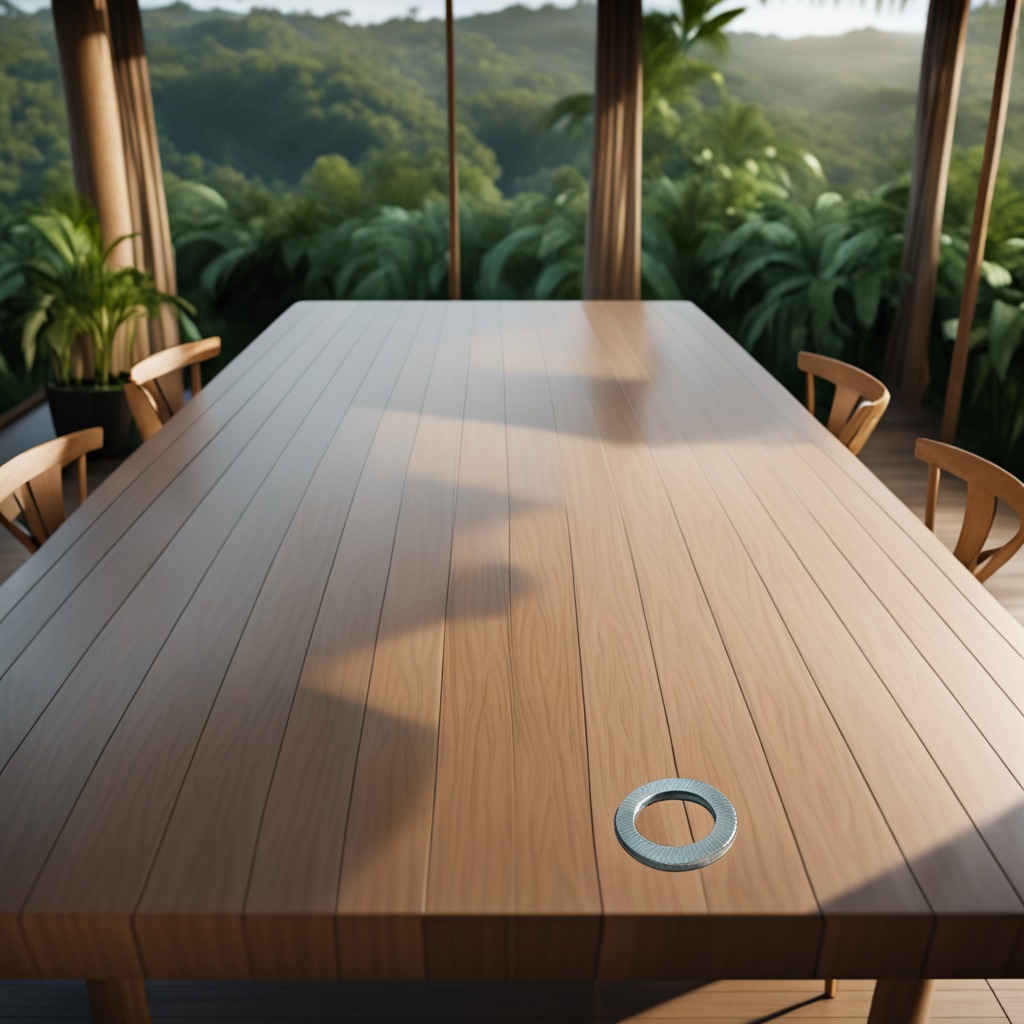
A flat metal washer lies on the wooden table inside a jungle field workshop tent humid ambient light worn but